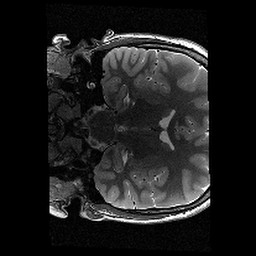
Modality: T2w
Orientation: coronal
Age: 13
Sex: male
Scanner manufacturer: siemens
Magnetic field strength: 3 T
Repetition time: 9.23 s
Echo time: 0.067 s